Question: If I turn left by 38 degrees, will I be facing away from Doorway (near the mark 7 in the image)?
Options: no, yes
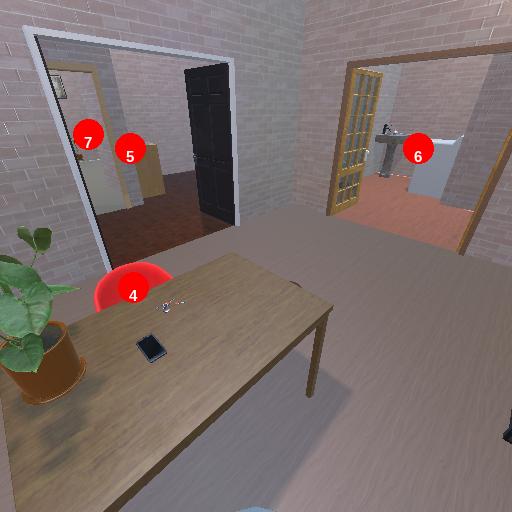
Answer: no